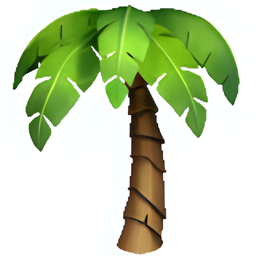
Name: palm tree
Emoji: 🌴
Group: Animals & Nature
Sub-group: plant-other